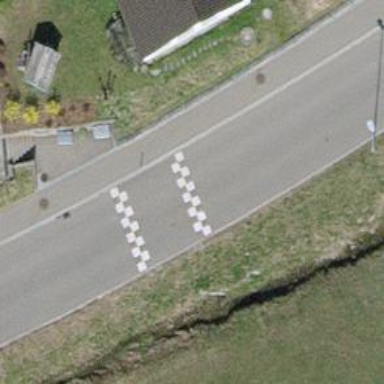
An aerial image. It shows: Table-style traffic calming feature.